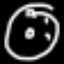
Label: clock